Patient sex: M
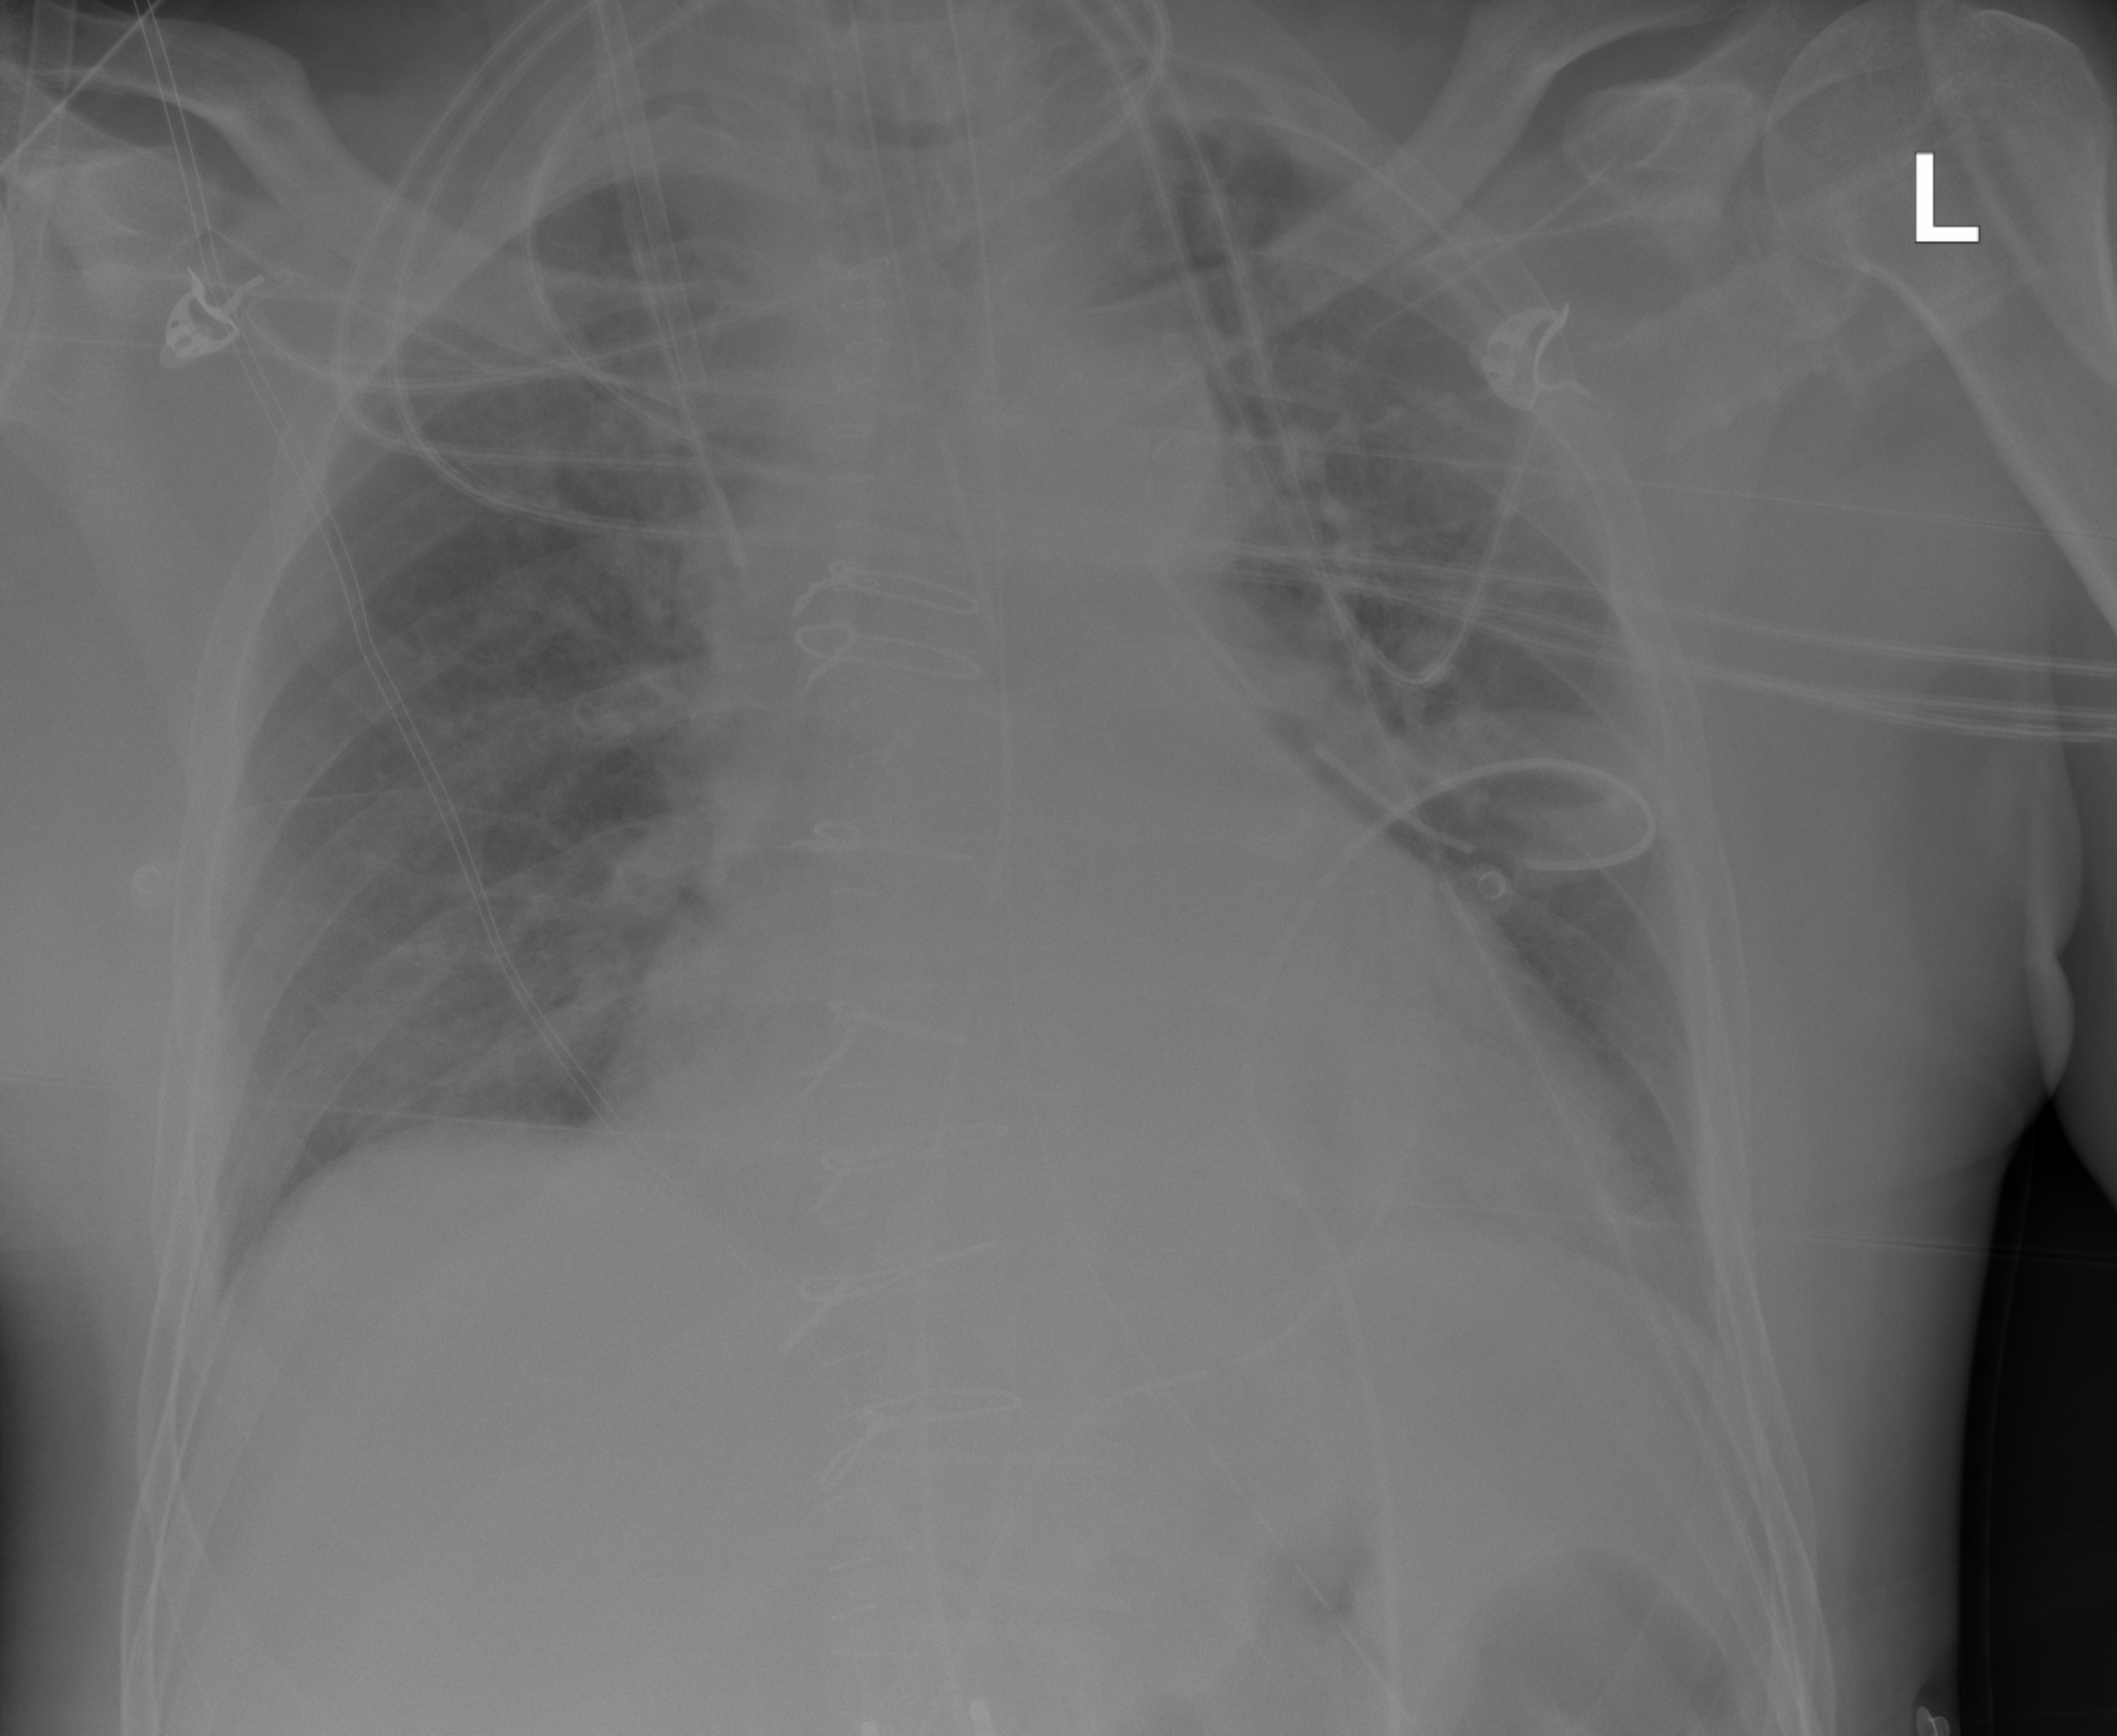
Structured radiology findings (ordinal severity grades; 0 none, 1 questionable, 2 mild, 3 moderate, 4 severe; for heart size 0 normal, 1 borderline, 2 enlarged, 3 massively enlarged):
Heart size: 2
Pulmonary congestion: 1
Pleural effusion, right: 1
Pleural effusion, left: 0
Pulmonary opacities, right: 1
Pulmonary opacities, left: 0
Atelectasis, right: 0
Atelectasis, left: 0